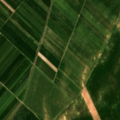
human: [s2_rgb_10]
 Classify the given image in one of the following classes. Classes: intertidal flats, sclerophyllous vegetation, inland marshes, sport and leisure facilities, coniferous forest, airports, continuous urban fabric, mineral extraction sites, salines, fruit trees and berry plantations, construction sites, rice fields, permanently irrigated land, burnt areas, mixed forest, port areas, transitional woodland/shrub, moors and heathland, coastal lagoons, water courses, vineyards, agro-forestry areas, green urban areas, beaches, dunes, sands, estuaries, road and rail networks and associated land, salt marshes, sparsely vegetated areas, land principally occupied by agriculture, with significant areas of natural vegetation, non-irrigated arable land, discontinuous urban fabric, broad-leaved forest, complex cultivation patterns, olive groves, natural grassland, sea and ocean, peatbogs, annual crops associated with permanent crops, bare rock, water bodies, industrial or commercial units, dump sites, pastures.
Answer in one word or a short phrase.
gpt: non-irrigated arable land